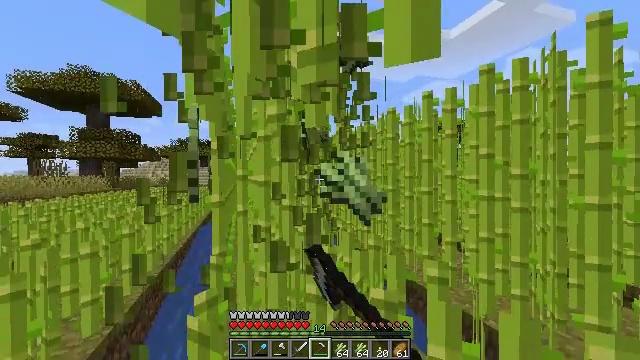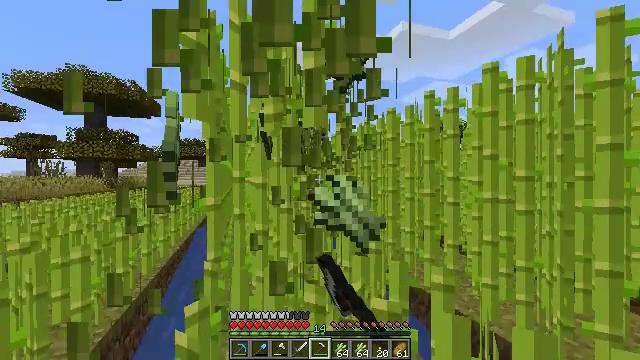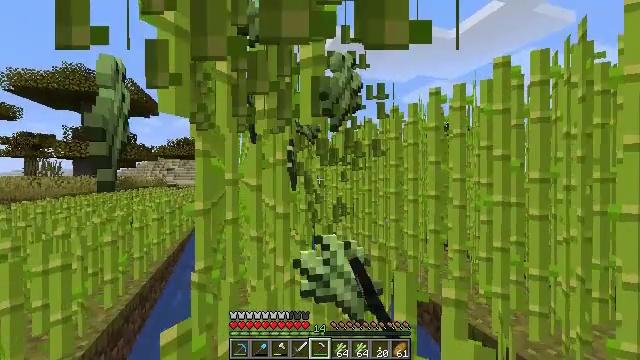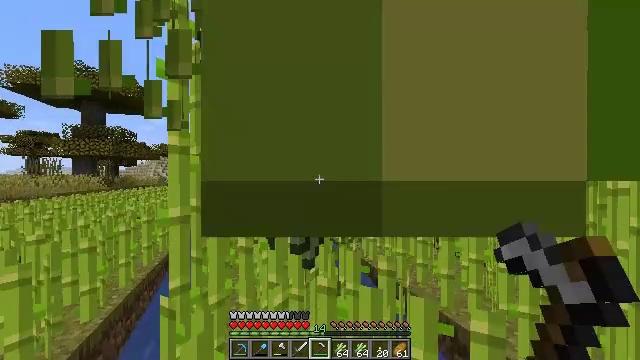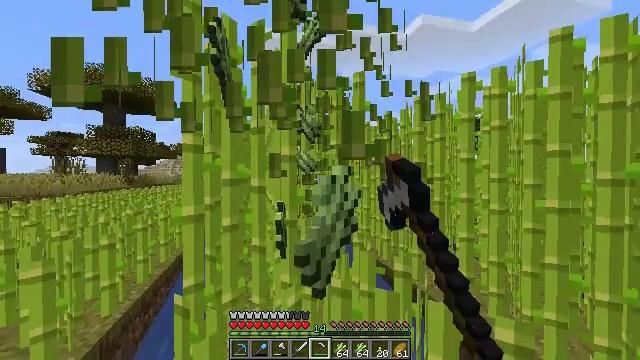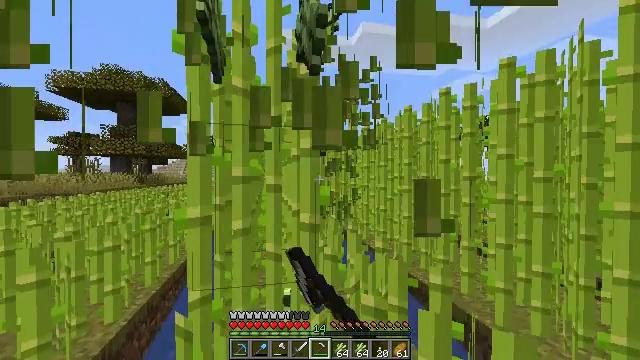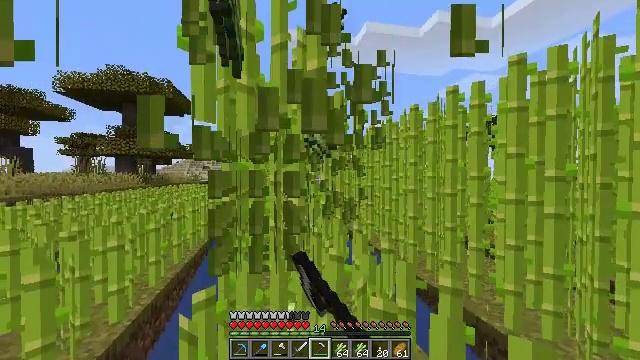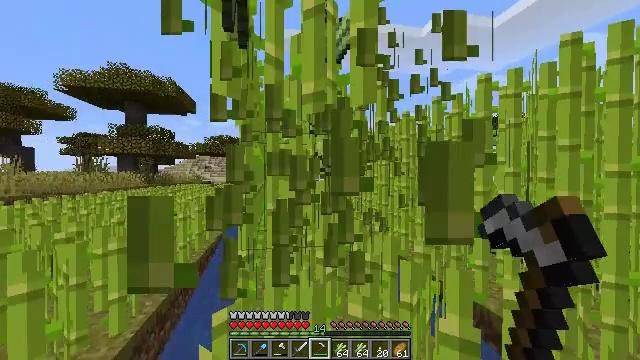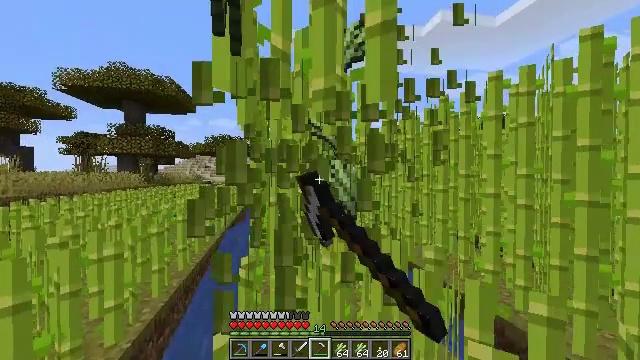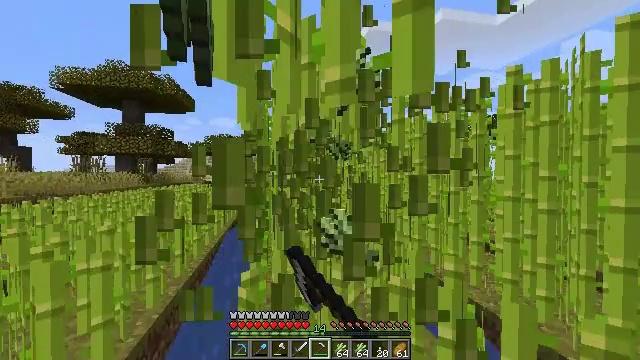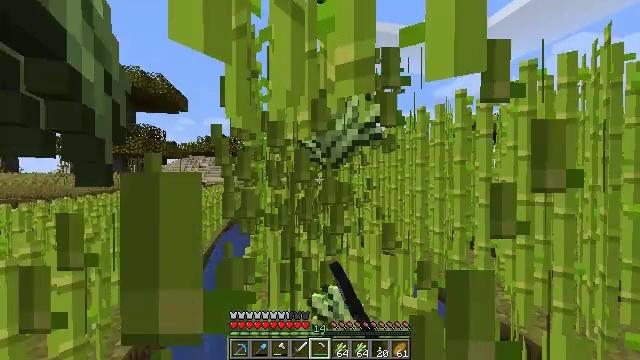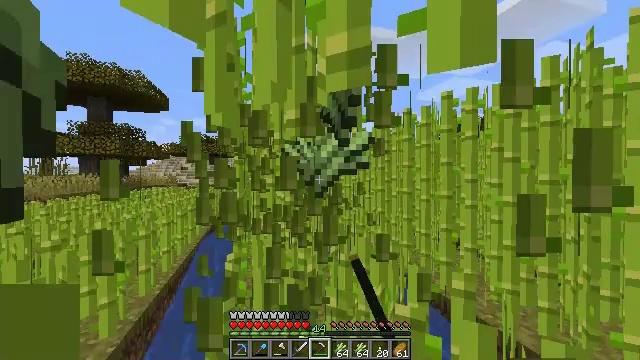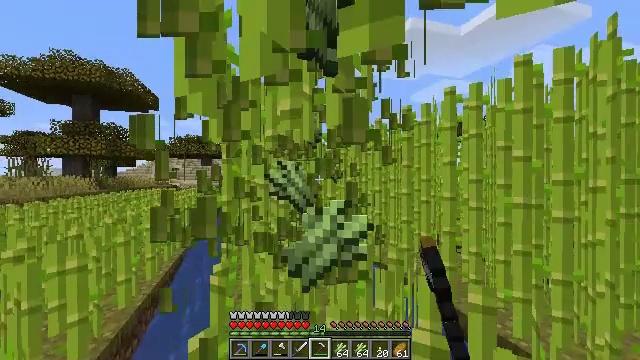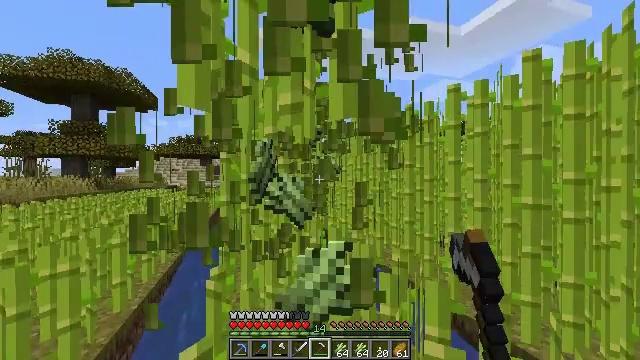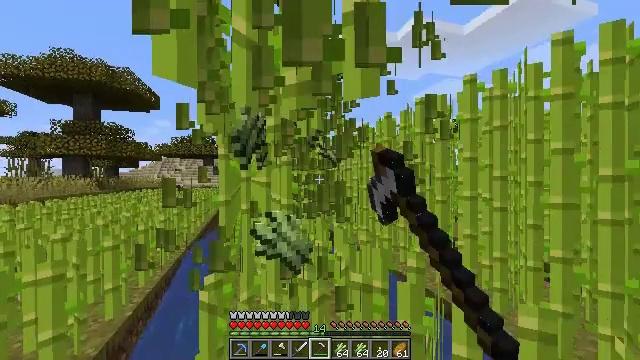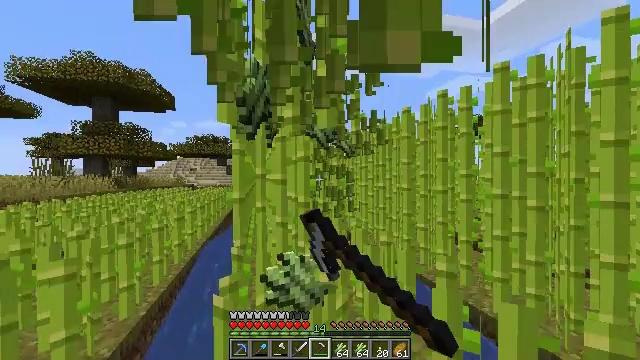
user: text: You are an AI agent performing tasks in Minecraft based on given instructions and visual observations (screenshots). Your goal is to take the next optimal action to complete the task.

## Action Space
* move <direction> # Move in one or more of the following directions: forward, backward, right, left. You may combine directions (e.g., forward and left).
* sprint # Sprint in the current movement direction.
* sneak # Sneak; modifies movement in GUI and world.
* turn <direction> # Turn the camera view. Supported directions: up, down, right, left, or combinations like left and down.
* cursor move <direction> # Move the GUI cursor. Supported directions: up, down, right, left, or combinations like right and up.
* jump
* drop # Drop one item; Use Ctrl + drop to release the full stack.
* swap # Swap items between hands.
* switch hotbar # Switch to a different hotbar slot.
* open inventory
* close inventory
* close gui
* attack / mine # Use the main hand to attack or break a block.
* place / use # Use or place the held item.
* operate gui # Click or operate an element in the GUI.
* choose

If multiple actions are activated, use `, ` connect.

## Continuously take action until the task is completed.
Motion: motion action
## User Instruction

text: Gather sugar cane for crafting.
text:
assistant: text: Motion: move forward, attack / mine
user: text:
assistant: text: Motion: move forward, attack / mine
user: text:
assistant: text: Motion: move forward, attack / mine
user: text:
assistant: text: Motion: move forward and move left, turn left, attack / mine
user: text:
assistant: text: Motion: move forward and move left, turn left, attack / mine
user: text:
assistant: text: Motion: move forward and move left, attack / mine
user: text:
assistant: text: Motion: move forward and move left, attack / mine
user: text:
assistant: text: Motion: move forward, attack / mine
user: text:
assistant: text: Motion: move forward, attack / mine
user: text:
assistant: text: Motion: move forward, turn right, attack / mine
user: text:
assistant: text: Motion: move forward, turn right, attack / mine
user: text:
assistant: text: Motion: move forward, turn right, attack / mine
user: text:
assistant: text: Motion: move forward, attack / mine
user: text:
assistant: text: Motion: move forward and move left, attack / mine
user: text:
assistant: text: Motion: move forward and move left, turn left, attack / mine
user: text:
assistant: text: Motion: move forward and move left, turn left, attack / mine
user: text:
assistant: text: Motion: move forward and move left, attack / mine
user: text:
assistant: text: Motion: move forward, attack / mine
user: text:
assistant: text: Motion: move forward, attack / mine
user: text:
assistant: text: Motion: move forward, attack / mine
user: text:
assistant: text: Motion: move forward, attack / mine
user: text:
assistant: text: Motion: move forward, turn right, attack / mine
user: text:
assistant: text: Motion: move forward, turn right, attack / mine
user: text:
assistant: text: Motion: move forward, turn right, attack / mine
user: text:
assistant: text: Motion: move forward, attack / mine
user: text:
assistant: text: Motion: move forward, attack / mine
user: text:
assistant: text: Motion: move forward, attack / mine
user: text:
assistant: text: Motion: move forward and move left, turn left, attack / mine
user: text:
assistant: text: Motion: move forward and move left, turn left, attack / mine
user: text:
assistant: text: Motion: move forward and move left, turn left, attack / mine